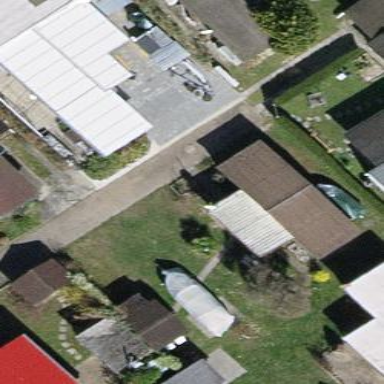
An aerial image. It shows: Static caravan.